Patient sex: F
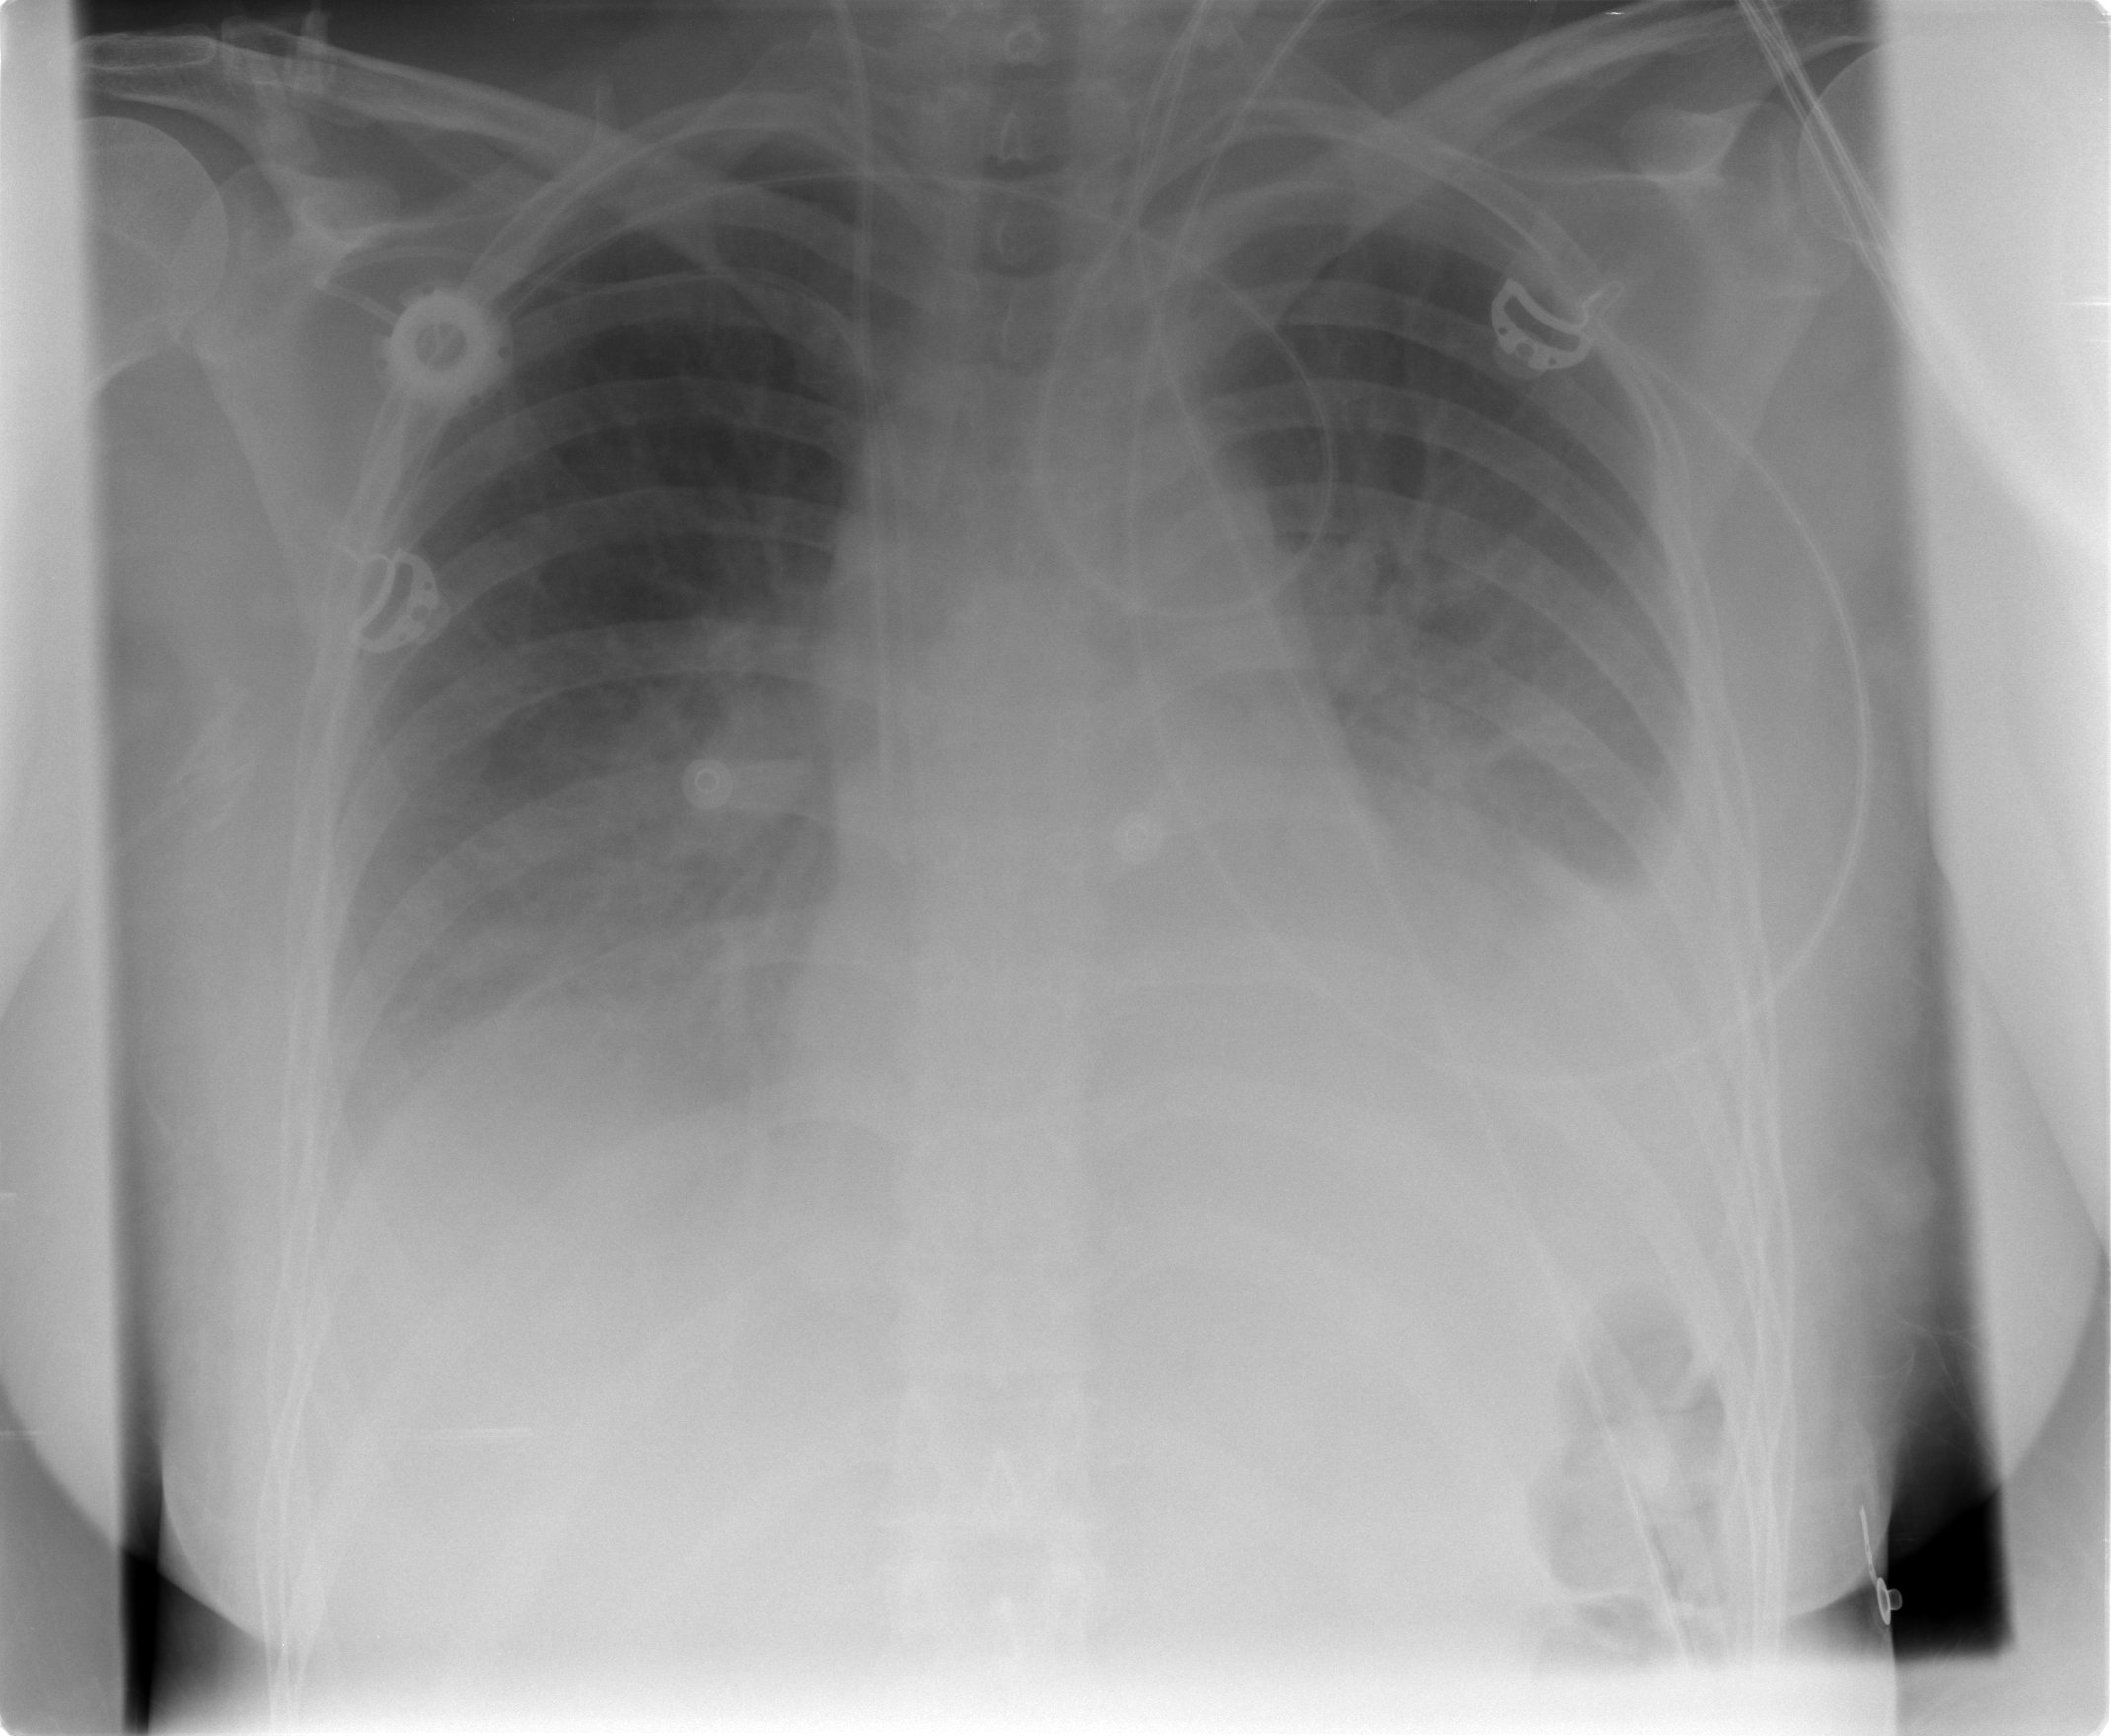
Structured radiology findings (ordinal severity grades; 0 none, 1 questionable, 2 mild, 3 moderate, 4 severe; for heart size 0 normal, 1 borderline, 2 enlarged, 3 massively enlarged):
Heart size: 2
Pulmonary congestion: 2
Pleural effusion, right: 2
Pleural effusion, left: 3
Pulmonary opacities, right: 1
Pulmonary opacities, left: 1
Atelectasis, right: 2
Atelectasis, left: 2